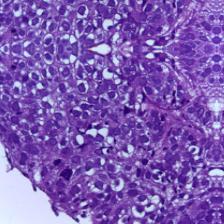
Diagnosis: OSCC